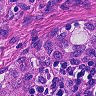
Metastatic tissue present: no